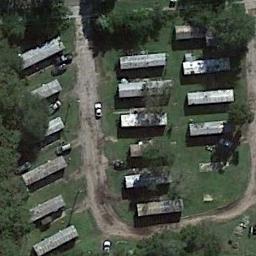
Label: residential